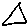
Label: triangle